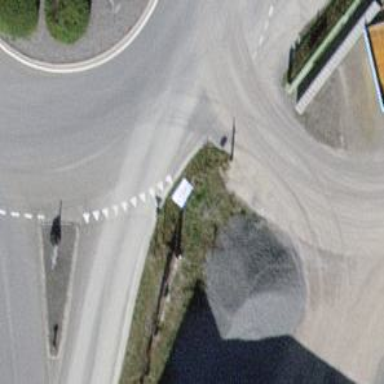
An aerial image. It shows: Bus stop with platform for public transport.